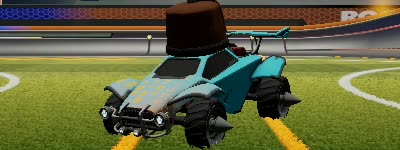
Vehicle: octane